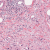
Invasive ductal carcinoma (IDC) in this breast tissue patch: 1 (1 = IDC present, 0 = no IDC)